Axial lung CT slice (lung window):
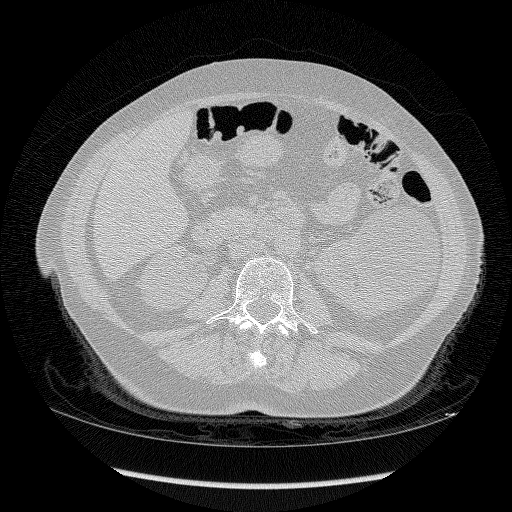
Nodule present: no